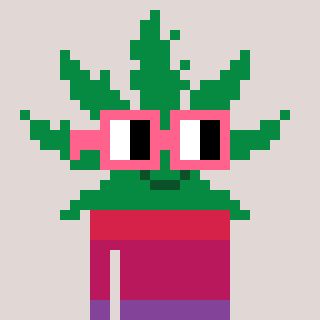
a pixel art character with square pink glasses, a weed-shaped head and a peachy-colored body on a warm background